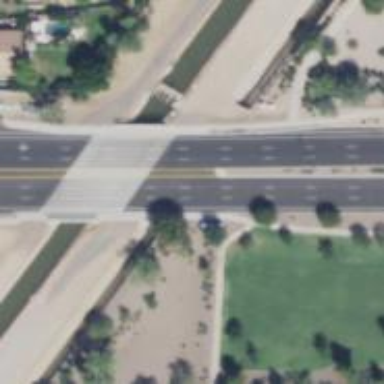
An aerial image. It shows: Unmarked crossing on the road.